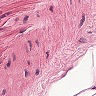
Metastatic tissue present: no